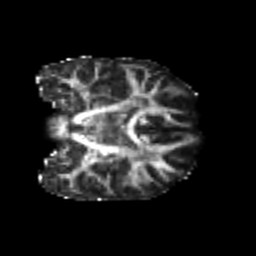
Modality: FA
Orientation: coronal
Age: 22
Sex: female
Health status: healthy
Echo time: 0.074 s